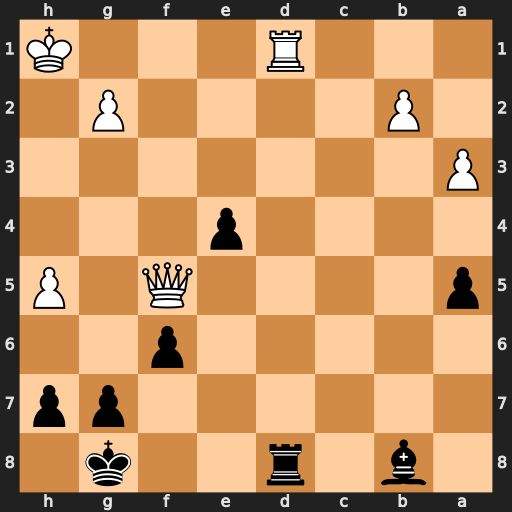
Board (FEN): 1b1r2k1/6pp/5p2/p4Q1P/4p3/P7/1P4P1/3R3K
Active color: b
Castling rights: -
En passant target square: -
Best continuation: Rxd1+ Qf1 Rxf1#